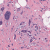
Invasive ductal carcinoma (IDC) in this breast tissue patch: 1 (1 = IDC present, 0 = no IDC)